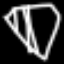
Label: diamond